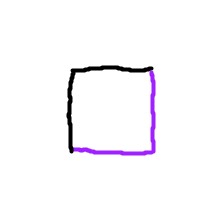
Shape: square